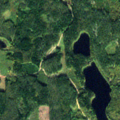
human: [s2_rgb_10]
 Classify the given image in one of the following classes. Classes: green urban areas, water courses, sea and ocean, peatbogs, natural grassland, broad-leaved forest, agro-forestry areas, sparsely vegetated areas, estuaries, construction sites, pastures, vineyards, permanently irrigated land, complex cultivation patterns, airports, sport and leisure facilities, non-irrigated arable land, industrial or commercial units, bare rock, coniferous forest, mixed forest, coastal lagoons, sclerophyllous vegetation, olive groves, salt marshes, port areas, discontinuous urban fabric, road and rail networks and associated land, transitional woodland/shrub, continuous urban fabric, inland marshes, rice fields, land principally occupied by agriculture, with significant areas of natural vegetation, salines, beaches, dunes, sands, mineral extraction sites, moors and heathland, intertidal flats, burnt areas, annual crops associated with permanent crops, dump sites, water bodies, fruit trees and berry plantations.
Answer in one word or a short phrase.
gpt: coniferous forest